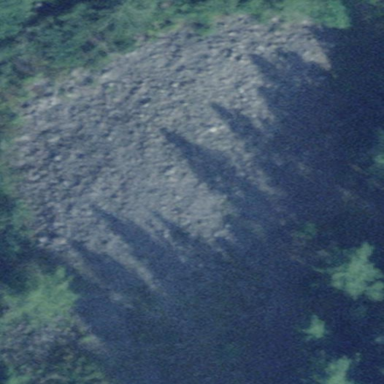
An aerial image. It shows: Scree landscape.